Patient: sex M, age 66
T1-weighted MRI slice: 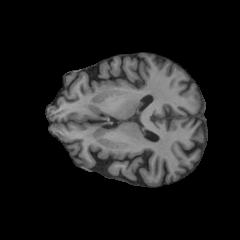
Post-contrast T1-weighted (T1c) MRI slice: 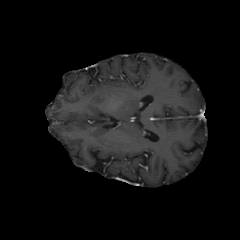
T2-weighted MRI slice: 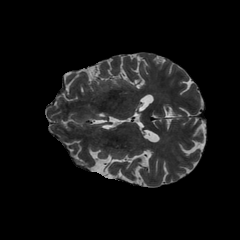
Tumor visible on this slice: no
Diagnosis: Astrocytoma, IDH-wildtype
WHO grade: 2